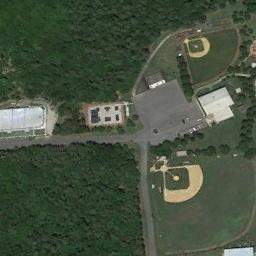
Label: baseball_diamond